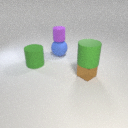
large green rubber cylinder above small brown metal cube